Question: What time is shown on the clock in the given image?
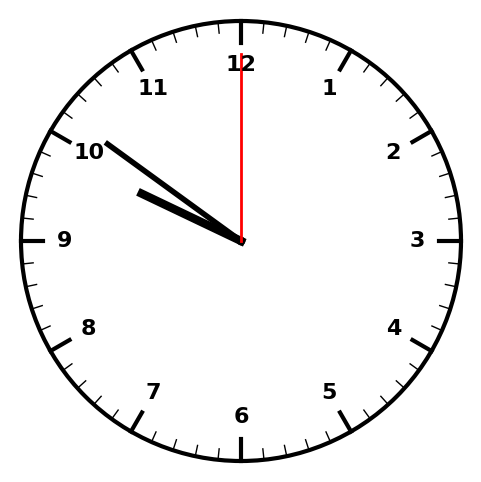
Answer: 09:51:00